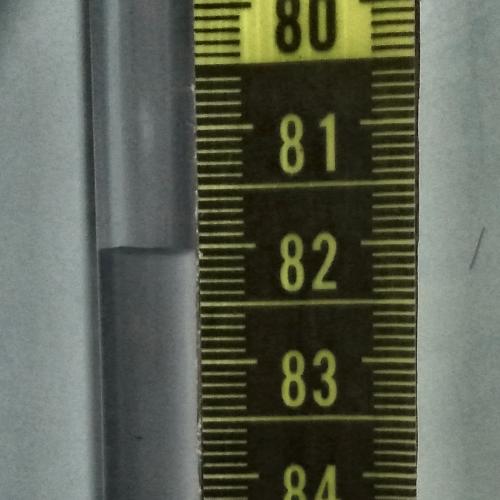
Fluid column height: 82.0 cm